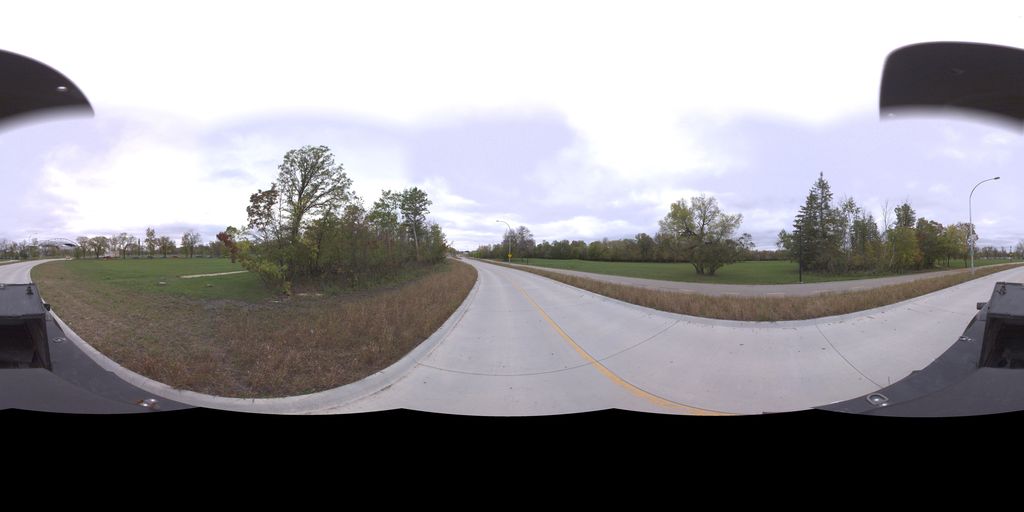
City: winnipeg